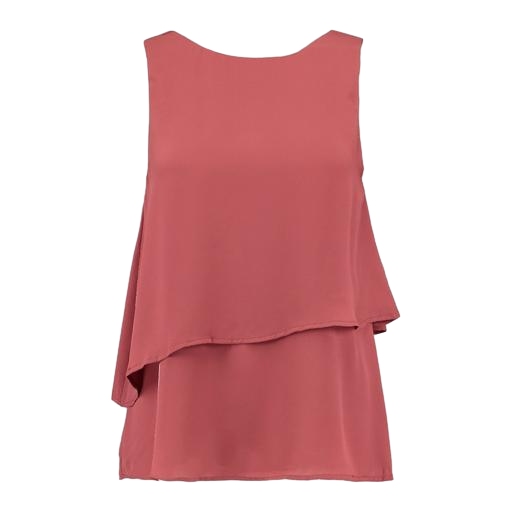
pink layered top, sleeveless and dark peach color, sleeveless double layer blouse, white background